Question: I saw this nomenclature on a forum and was unable to use it.

I built my HTML this way:
'''
<div class="div">
<button class="div__button">Button</button>
</div<
'''
And in the css, I did it in the same way as it is in the image, but it didn't work
What is missing? Is it because it's scss?
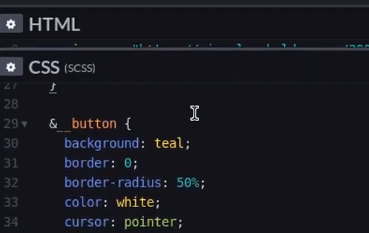
Answer: The image you've posted uses <URL>, it's an CSS preprocessor that allows you to use many features to generate CSS.
If you're using CodePen, go to your pen settings, on CSS tab, select SCSS preprocessor
<URL>